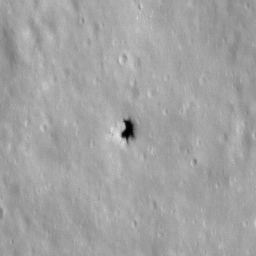
Pit: Stevinus 9a
Host crater: Stevinus
Host type: impact_melt
Lunar coordinates: latitude -32.94, longitude 54.745